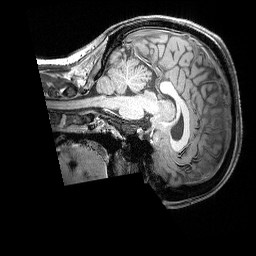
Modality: T1w
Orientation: sagittal
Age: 28
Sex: female
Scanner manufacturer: siemens
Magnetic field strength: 3 T
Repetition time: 2.3 s
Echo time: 0.00324 s